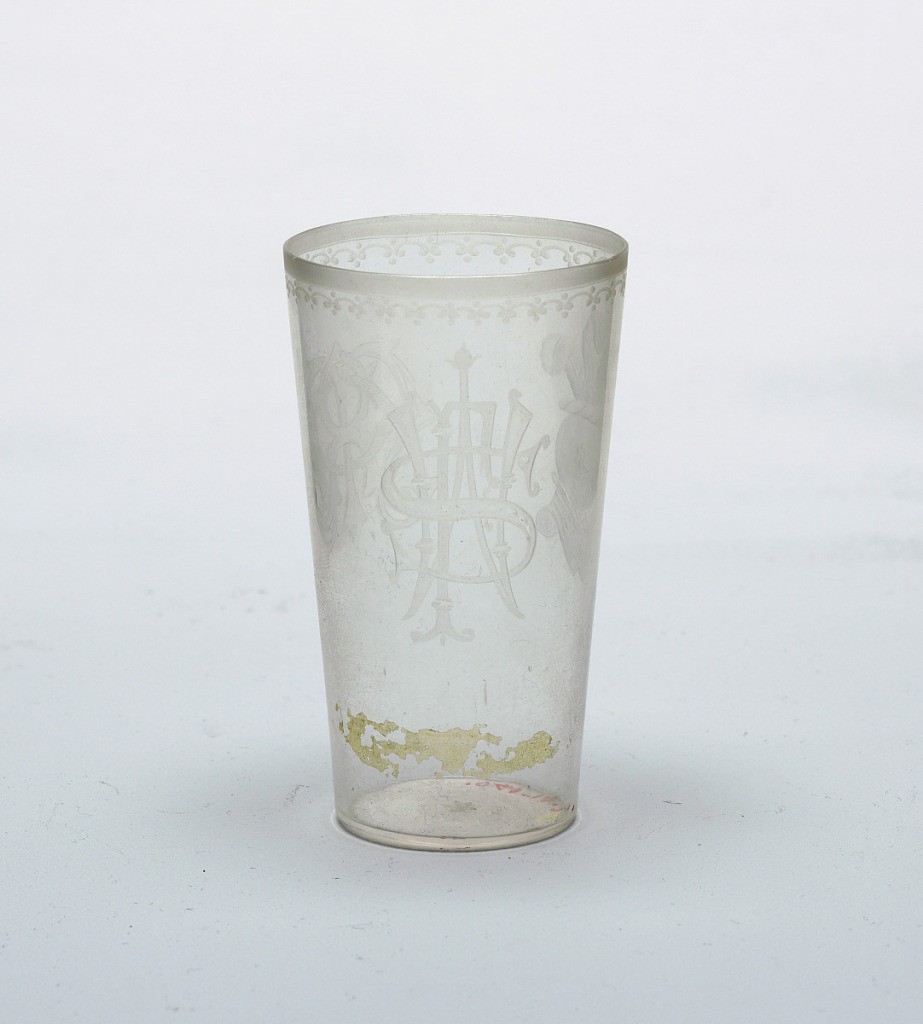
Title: beaker
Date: ca. 1880
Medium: glass
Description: Helmut etched on beaker